Brain MRI, t1w sequence, axial 2D slice.
Patient: age 34, sex F, weight 95 kg, height 1.95 m
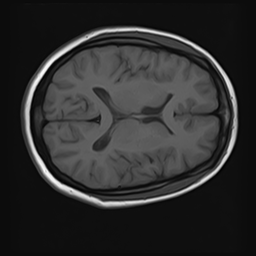